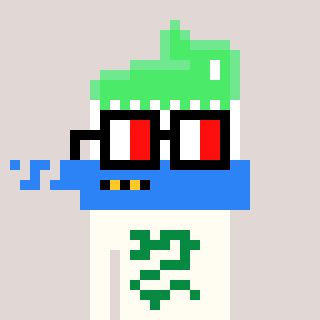
a pixel art character with square glasses with black frames and red eyes, a toothbrush-shaped head and a grayscale-colored body on a warm background